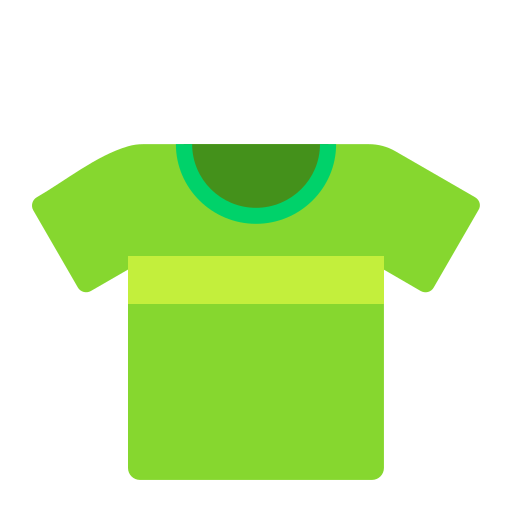
t shirt flat